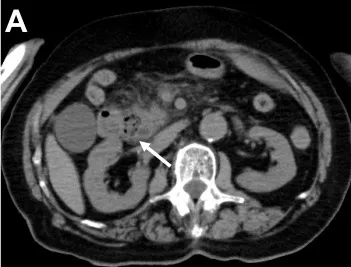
Plain axial CT of the abdomen and pelvis. . Plain axial CT of the abdomen and pelvis demonstrated (A) inflammatory changes around the pancreatic head and large periampullary diverticulum (arrowhead).
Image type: radiology (ct)